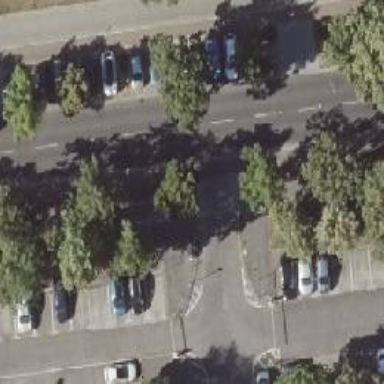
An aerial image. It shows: Unmarked road crossing.